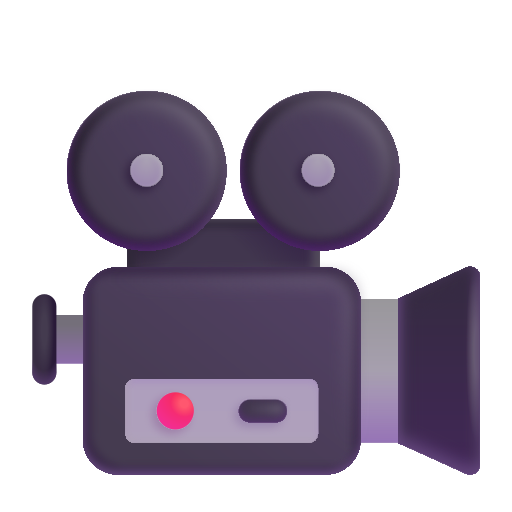
movie camera color